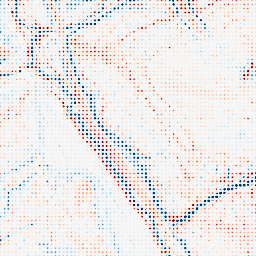
Category: edge_preserving
Decomposition family: guided
Decomposition parameters: radius: 4
eps: 0.001
Upsampling method: sinc_blackman
Upsampling parameters: scale: 8
kernel_size: 4
Upsampling scale: 8